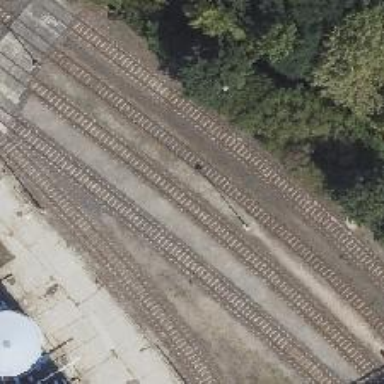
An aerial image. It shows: Railway yard in service.